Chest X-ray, AP view. Patient: 28 years old, sex M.
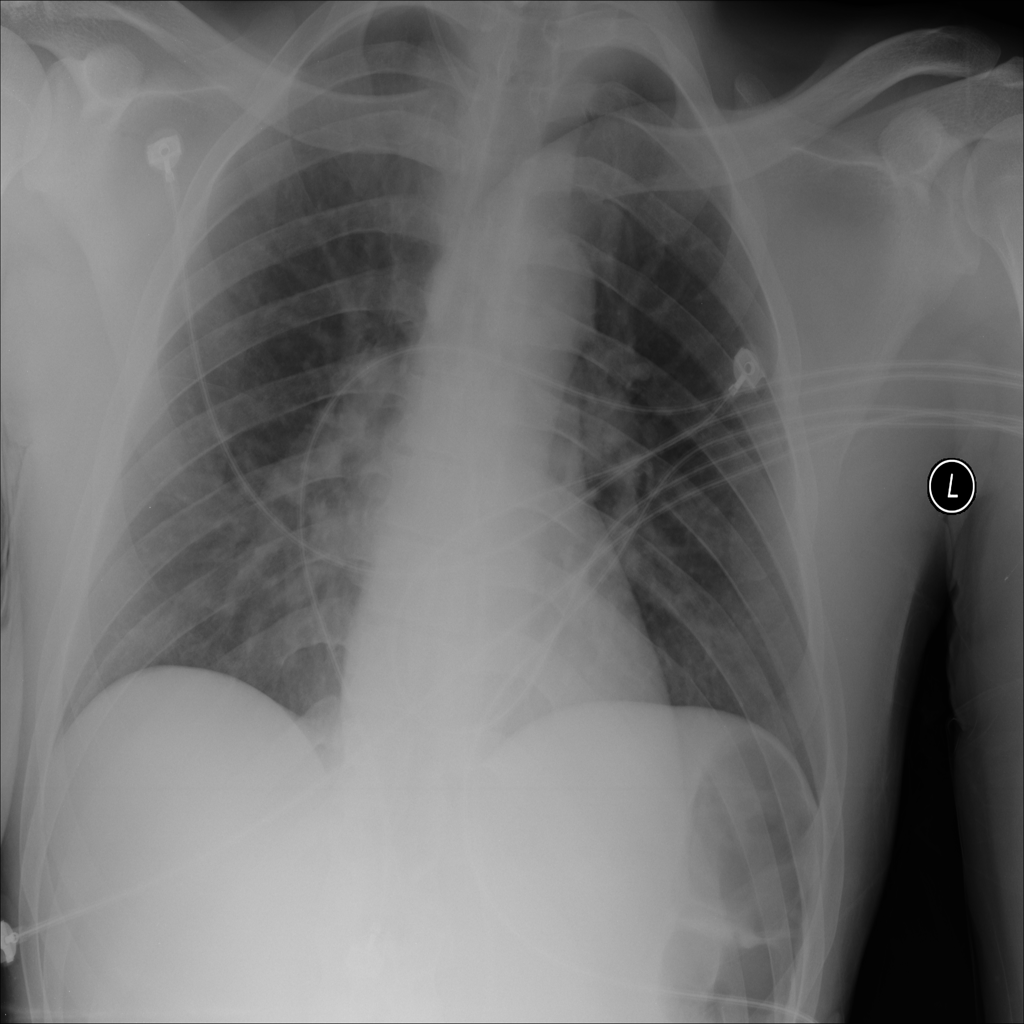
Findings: No Finding